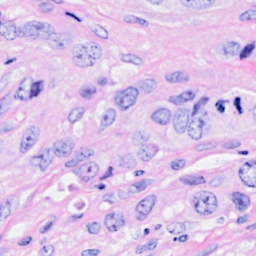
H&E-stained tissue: Breast